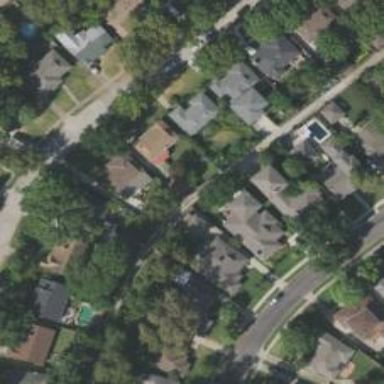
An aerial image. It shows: Alley classified as service road.